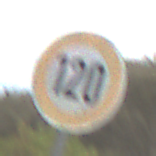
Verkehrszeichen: Geschwindigkeit120
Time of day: Midday
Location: Outdoor (Nature)
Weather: Overcast
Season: NotSpecified
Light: Natural